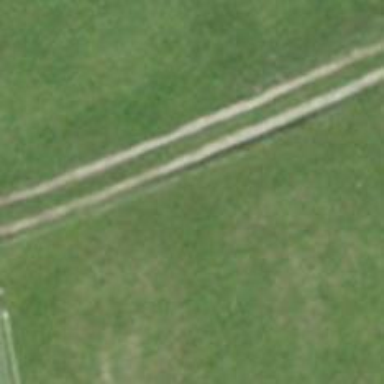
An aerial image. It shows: Track road with grade3 tracktype.